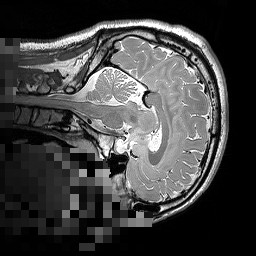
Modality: T2w
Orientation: sagittal
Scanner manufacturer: siemens
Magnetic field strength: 3 T
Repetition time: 2.5 s
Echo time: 0.144 s